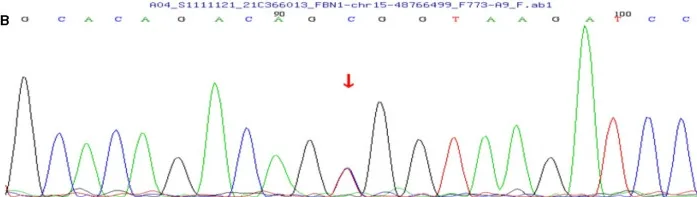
(B) Her son's test results also showed a mutation in the FBN1 gene.
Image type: chart (chart)